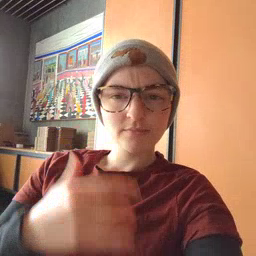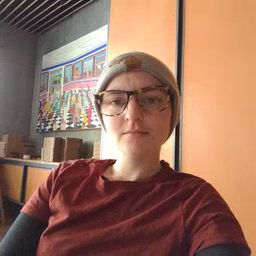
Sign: why